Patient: sex F, age 70
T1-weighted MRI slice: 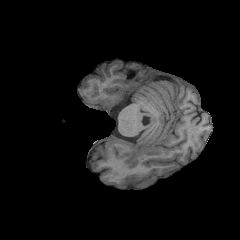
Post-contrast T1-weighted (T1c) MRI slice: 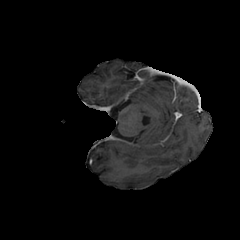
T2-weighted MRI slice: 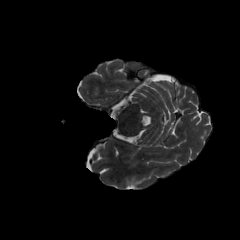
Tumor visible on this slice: no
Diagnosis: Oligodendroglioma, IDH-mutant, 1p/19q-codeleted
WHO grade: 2